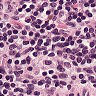
Metastatic tissue present: no